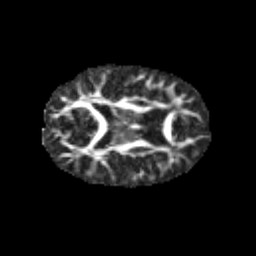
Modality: FA
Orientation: axial
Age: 12
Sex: male
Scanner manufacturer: siemens
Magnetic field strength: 3 T
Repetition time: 3.8 s
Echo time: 0.07 s